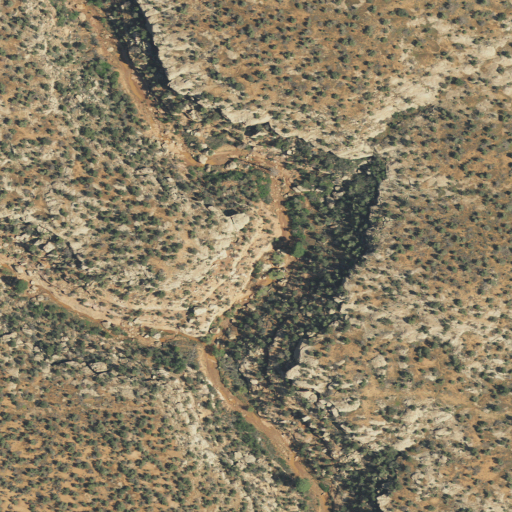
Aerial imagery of valley in Utah named North Fork Mule Canyon containing shrub and evergreen forest